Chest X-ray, AP view. Patient: 25 years old, sex M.
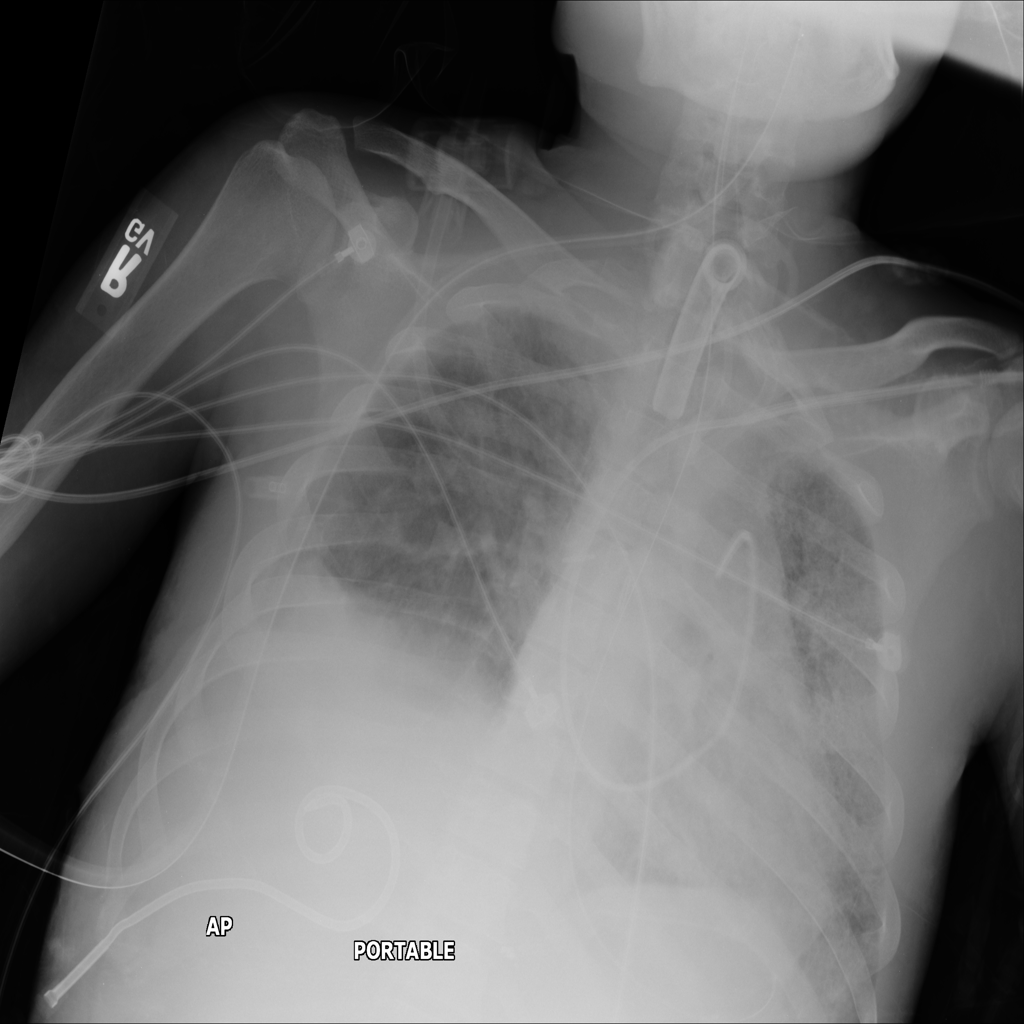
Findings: No Finding